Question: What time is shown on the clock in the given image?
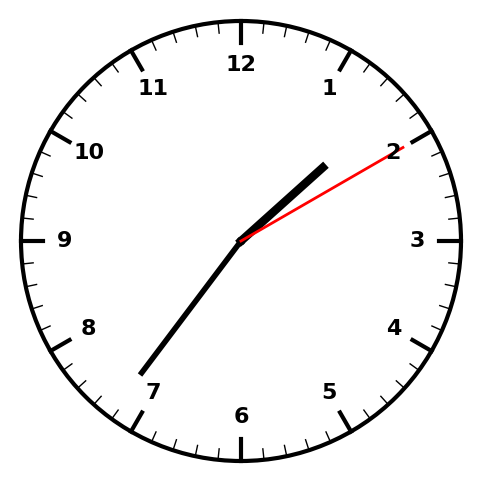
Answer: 01:36:10